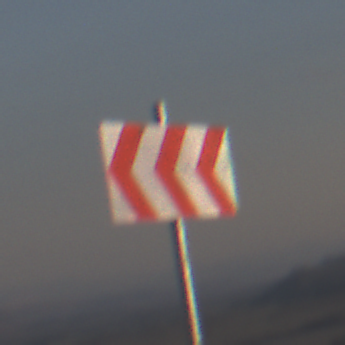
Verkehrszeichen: RichtungstafelnInKurvenGrossRechts
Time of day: SunriseSunset
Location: Outdoor (Nature)
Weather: PartlyCloudy
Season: NotSpecified
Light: Natural